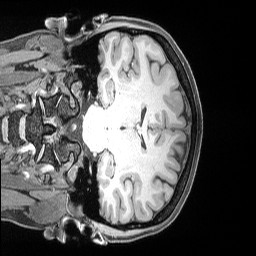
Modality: T1w
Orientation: coronal
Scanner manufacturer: siemens
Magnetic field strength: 3 T
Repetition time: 2.53 s
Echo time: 0.00169 s